Interaction volume radius: 10 \u00c5
Interaction volume height: 20 \u00c5
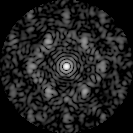
Disorder parameter: 0.6945